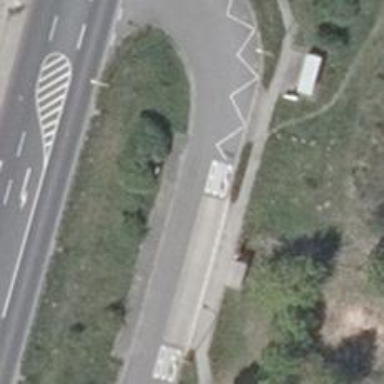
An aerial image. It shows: Public transport stop position.